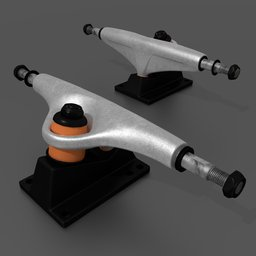
Label: mechanical